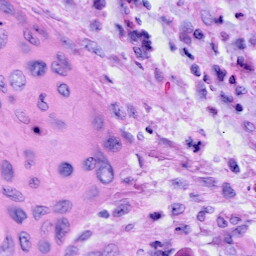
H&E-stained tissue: Cervix